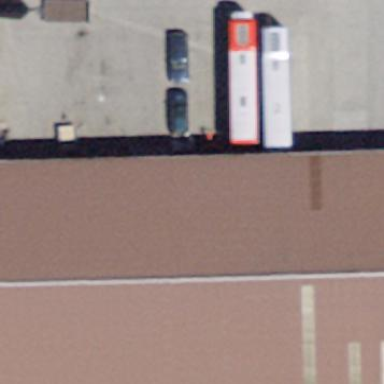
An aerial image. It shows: Building.